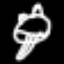
Label: frog